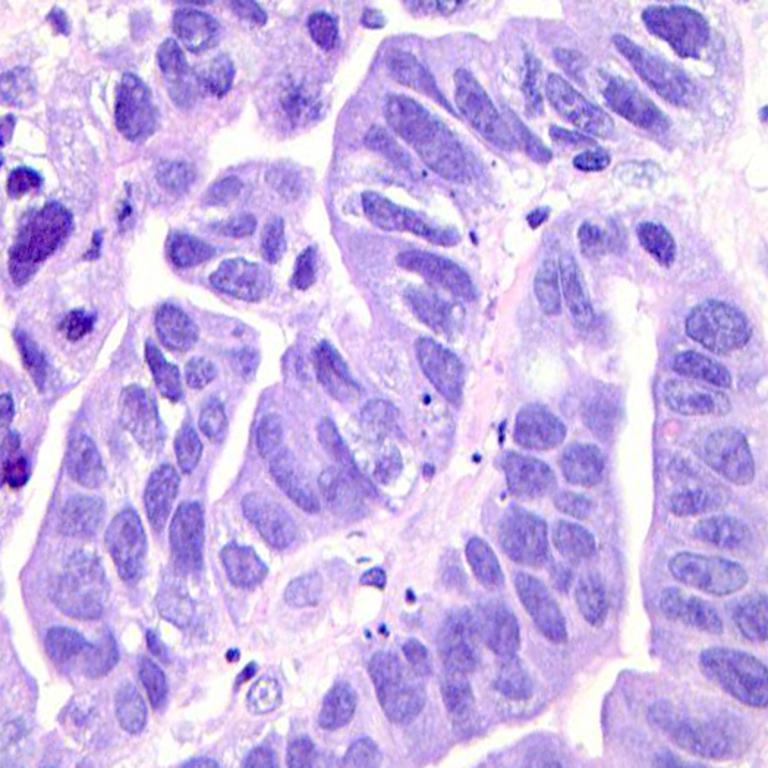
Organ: colon
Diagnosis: adenocarcinomas